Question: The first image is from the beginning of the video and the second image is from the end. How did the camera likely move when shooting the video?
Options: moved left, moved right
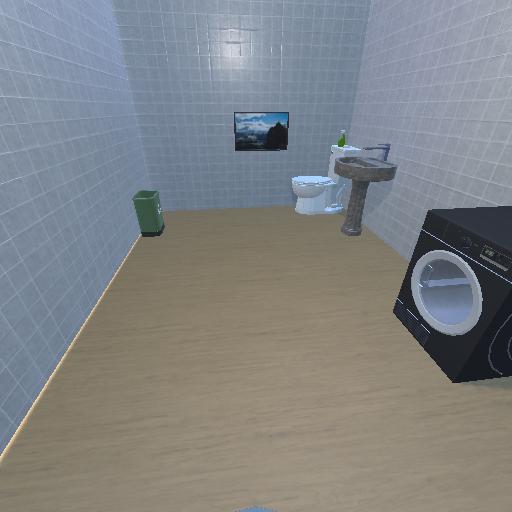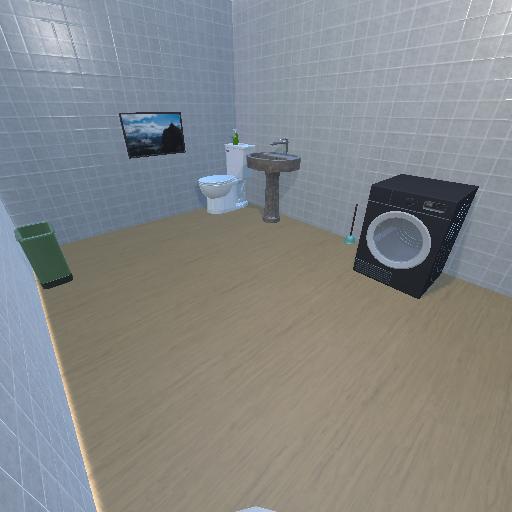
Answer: moved left